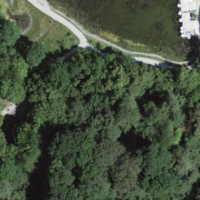
EUNIS habitat code: 53
Species observed at this site:
Ischnura elegans
Corvus corone
Caltha palustris
Mentha aquatica
Menyanthes trifoliata
Anas platyrhynchos
Fagus sylvatica
Orthetrum cancellatum
Mergus merganser
Typha latifolia
Turdus merula